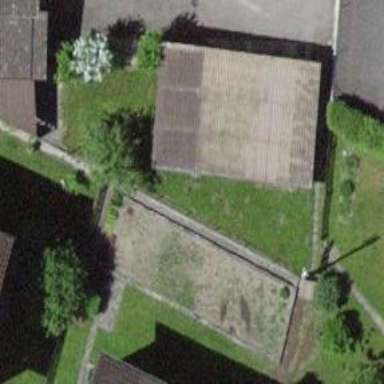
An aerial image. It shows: Garage.